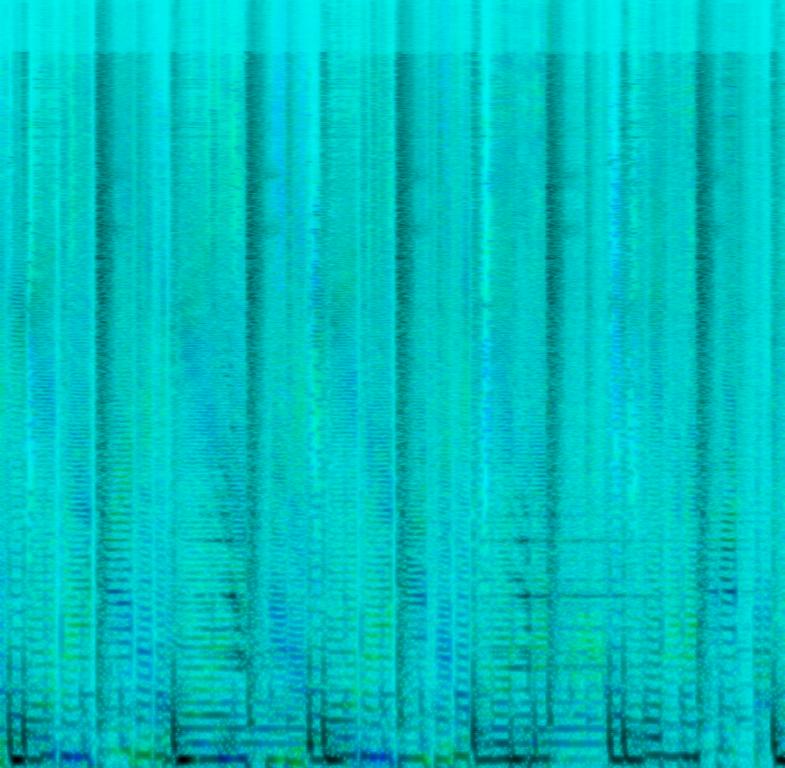
This is an instrumental hip-hop music piece. It is meant to be used as a rap beat. There is a fuzzy synth bass playing a groovy bass line with a mellow sounding keyboard playing alongside it. There is a loud electronic drum beat in the rhythmic background. This piece has a crisp and urban atmosphere. It could either be used as a rap beat or it could take place in the soundtrack of a crime movie/TV show with a modern city setting.